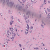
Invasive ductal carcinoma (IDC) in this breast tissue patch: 1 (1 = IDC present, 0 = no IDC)